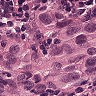
Metastatic tissue present: yes